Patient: sex F, age 46
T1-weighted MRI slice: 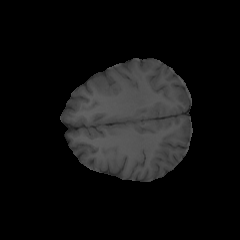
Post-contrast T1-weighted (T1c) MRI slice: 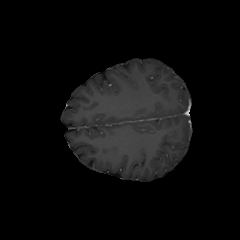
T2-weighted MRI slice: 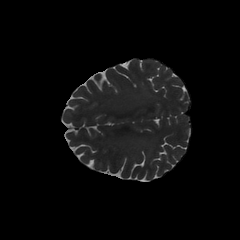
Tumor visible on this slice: no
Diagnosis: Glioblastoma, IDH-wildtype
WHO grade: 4